Question: I just coded as below to expand a selected node after a postback. But it is not working. What am I missing?
'''
trvMenu.CollapseAll();
//TreeNode searchNode = trvMenu.FindNode(selectedNode.Text); // Updated
//TreeNode searchNode = trvMenu.FindNode(selectedNode.Value);
TreeNode searchNode = trvMenu.FindNode(selectedNode.ValuePath);
if (searchNode != null)
searchNode.ExpandAll();
selectedNode.Selected = true;
//selectedNode.Selected = true;
//selectedNode.ExpandAll();
'''

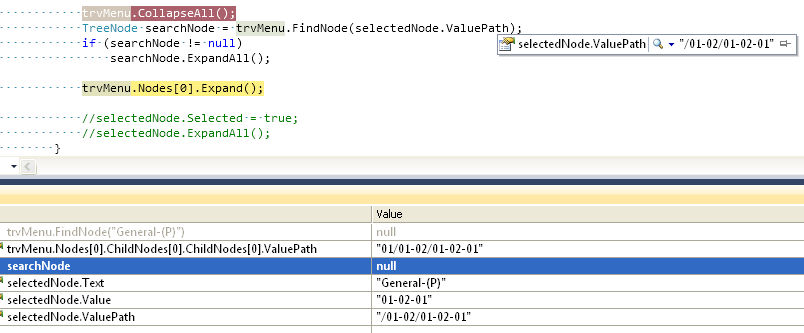
Answer: If I'm correct method FindNode definition is:
'''
public TreeNode FindNode(
string valuePath)
'''
but in your example is trvMenu.FindNode(selectedNode.Text);
Just try to put trvMenu.FindNode();